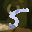
Label: 5